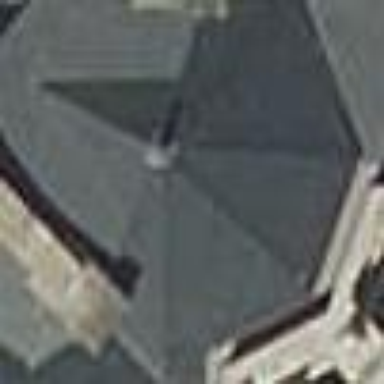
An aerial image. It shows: Building with pyramidal roof.